Question: I like to add my own WhatsApp 'ActivityItem' to the 'UIActivityViewController', but it is always added to the lower non colored activity bar, but I like to add it to the upper bar, the one with the colored items.
Thats the code I use:
'''
WhatsApp *whatsApp = [[WhatsApp alloc] init];
UIActivityViewController* activityVC = [[UIActivityViewController alloc] initWithActivityItems:@[image, text] applicationActivities:@[whatsApp]];
'''
Like.
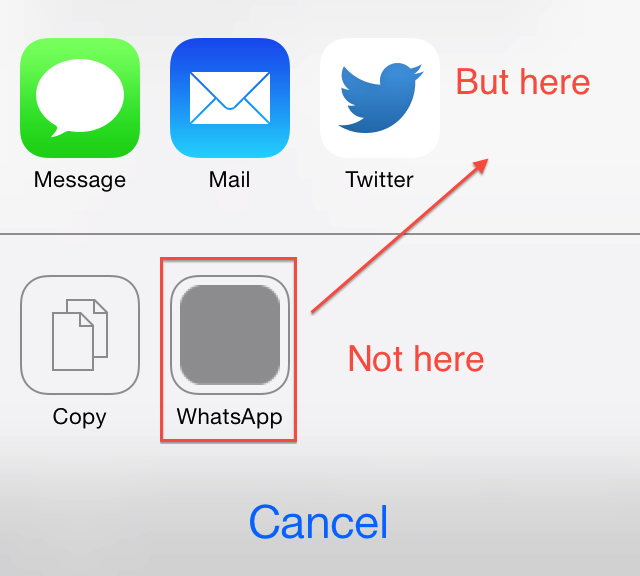
Answer: In your custom 'UIActivity' subclass you have to simply override one method:
'''
+ (UIActivityCategory)activityCategory
{
return UIActivityCategoryShare;
}
'''
There are to possible categories: action and share.
It's important, this is method, not instance. Also, it's iOS 7 specific - all action activities are placed in bottom line (if any), then above the share activities and then above AirDrop. So, if you want to get rid of bottom line for example, simply exclude all action activities. If you want to put something in share/action line - override 'activityCategory'. default is UIActivityCategoryShare;